Question: I want to create a simple graph which will get the values and shows the graph like below image shown

I have also create other graphs using pie chart class but how to make this simple graph to show two line with like this
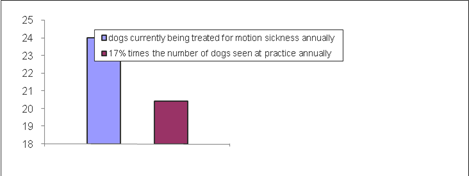
Answer: Possible duplicate of <URL> this thread.
On the provided link there are a lot of frameworks which you can use. For drawing simple graphs there are simpler frameworks than CorePlot.